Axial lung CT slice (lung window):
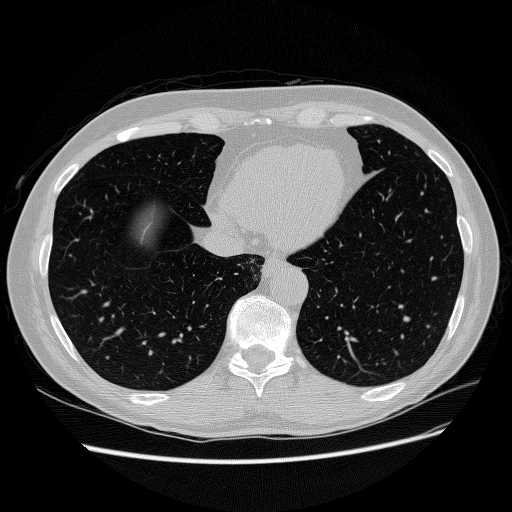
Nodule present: no